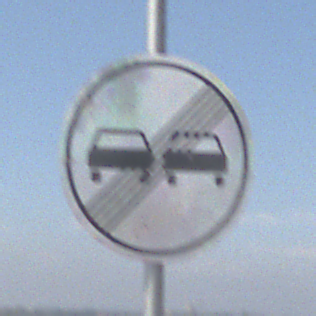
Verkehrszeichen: EndeUeberholverbot
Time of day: Midday
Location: Outdoor (Nature)
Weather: PartlyCloudy
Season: NotSpecified
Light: Natural